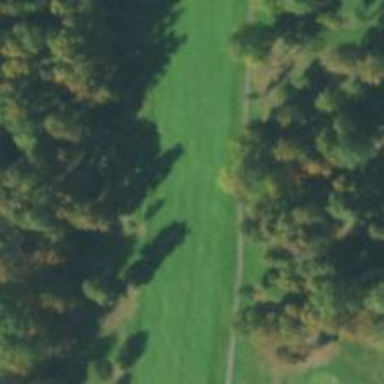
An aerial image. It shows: Golf hole.